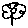
Label: flower